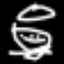
Label: angel